Question: I am trying to fix this div. It is set to 100% width yet it doesn't take up the whole page. What can I do to fix this?

Relevant code (some things I was messing with are still in the code):
'''
<body>
<form id="form1" runat="server">
<nav class="navbar navbar-default" style="position: page; top: 0; left: 0; margin: 0; padding: 0; width: 100%;">
<div id="header" style="height: 50px; width: 100%; position:relative; background-color: #2A333E;">
<div style="height: 50px;">
<img alt="logo" src="http://i.imgur.com/hRaRJhq.png" style="width: 157px; height: 52px;" />
</div>
</div>
</nav>
</form>
</body>
'''
CSS:
'''
html, body {
margin:0px;
padding:0px;
width: 100%;
}
'''
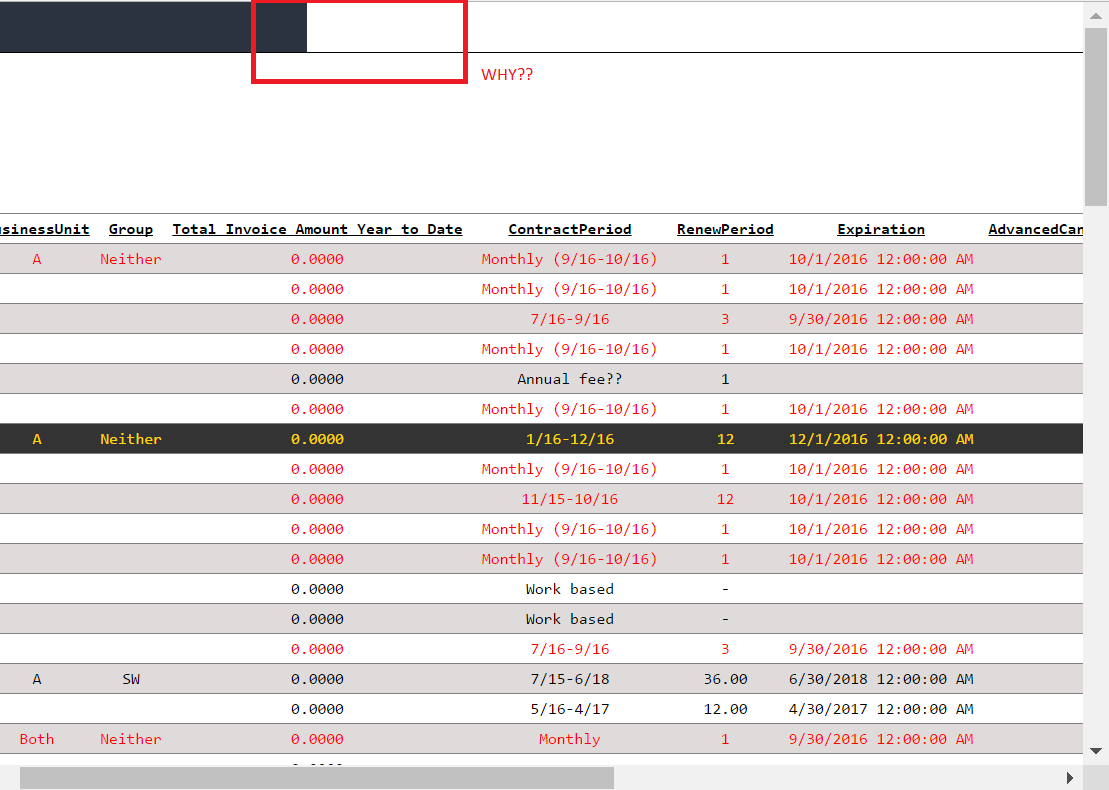
Answer: The problem is, that 100% is calculated on viewport, not on page content, if you don't need to scroll horizontally your navbar you can just set position of navbar to fixed and add some top padding to body to not cover content above.
But if you want navbar to be scrolled with content then you must place it in the same container where this table is.